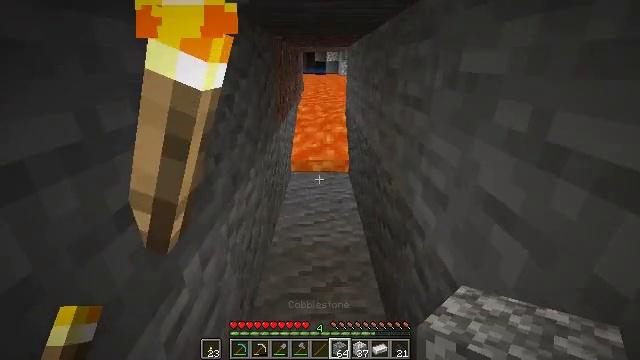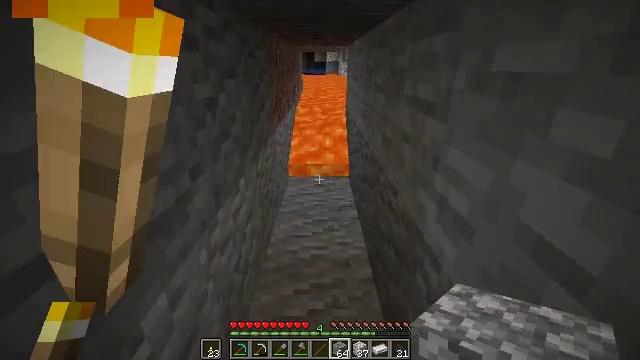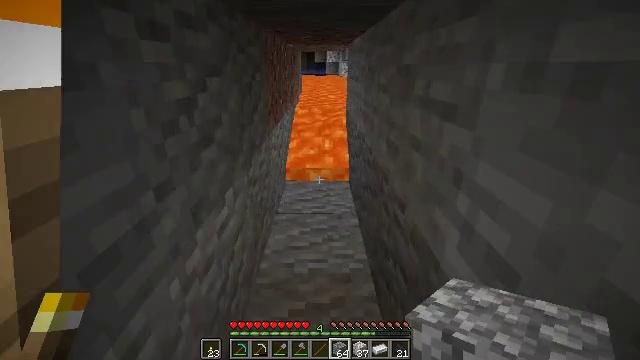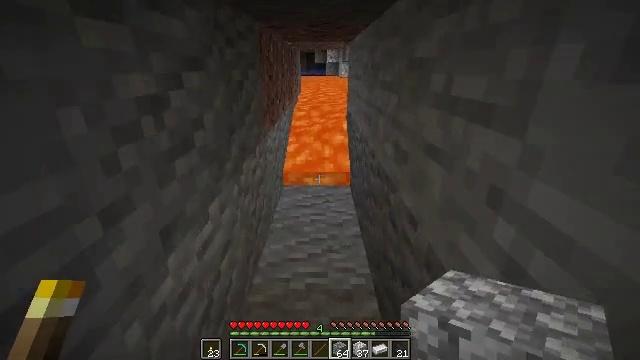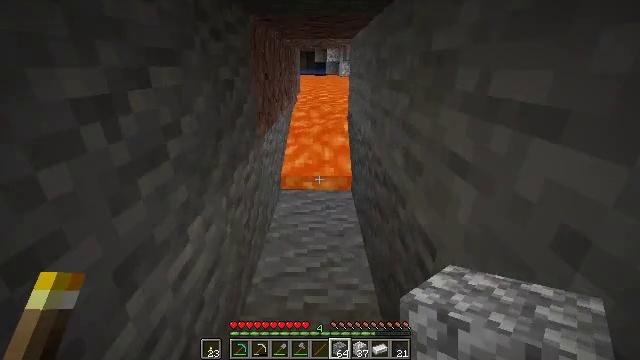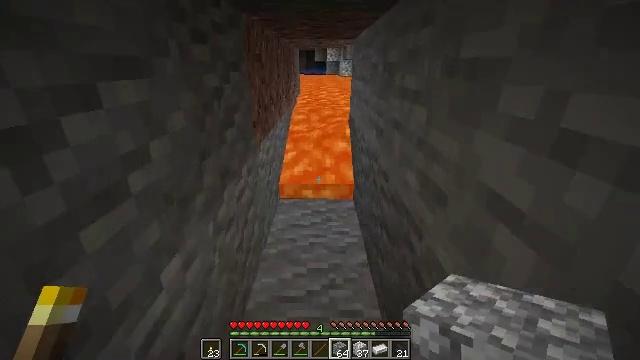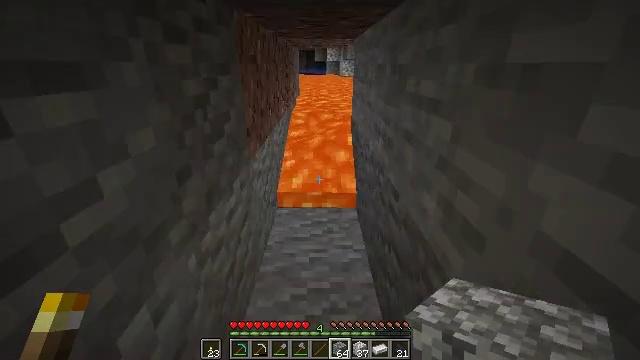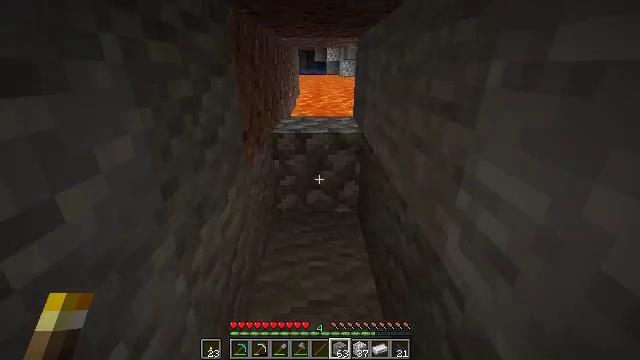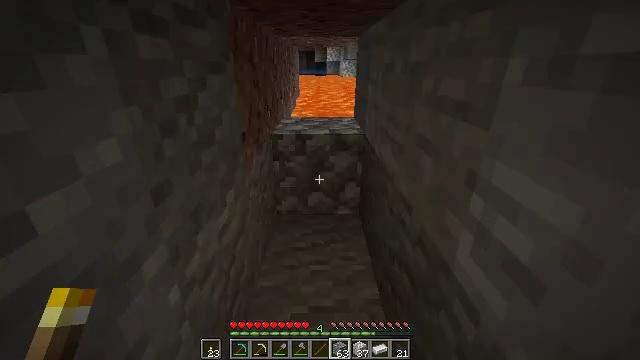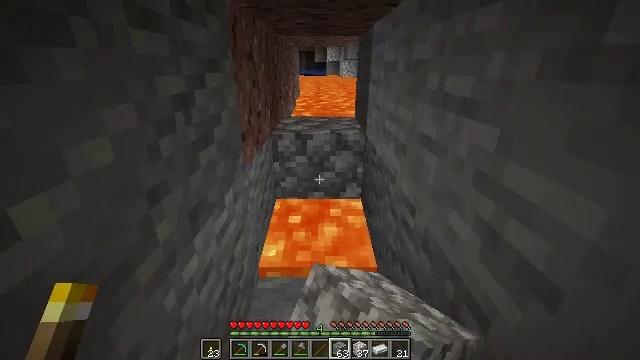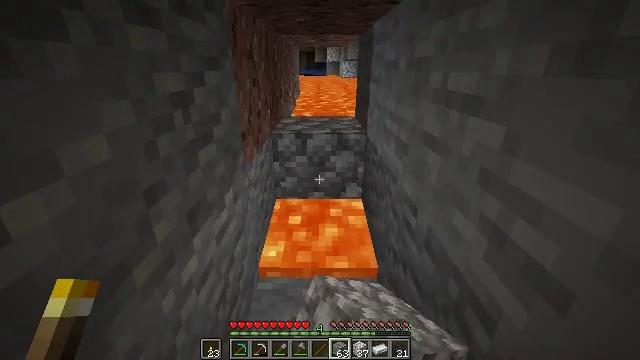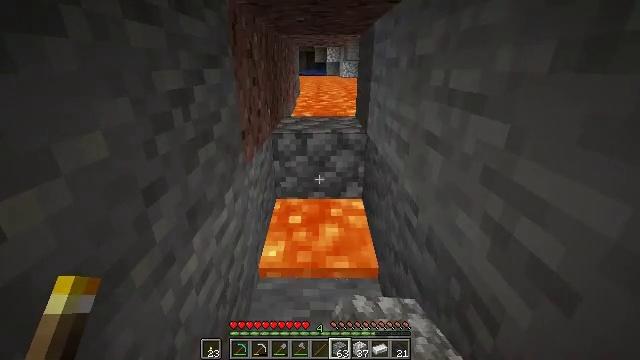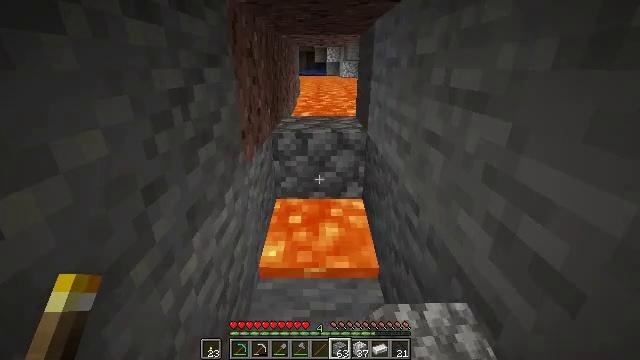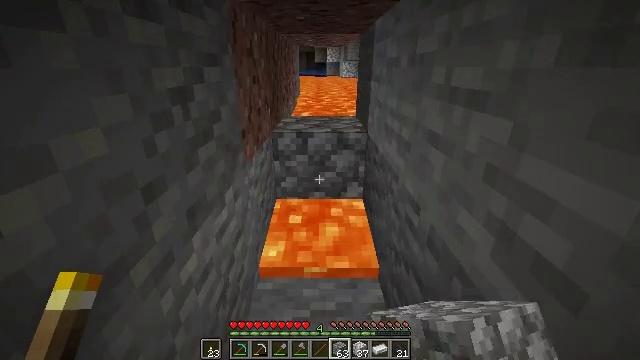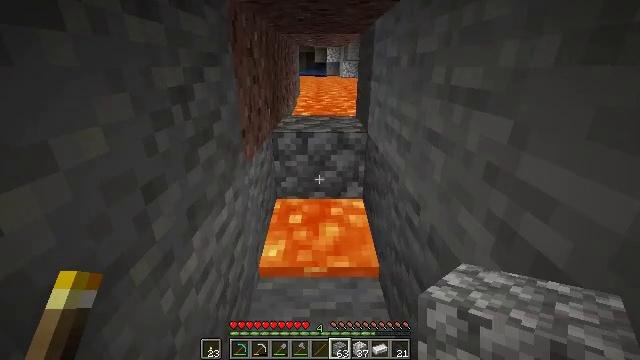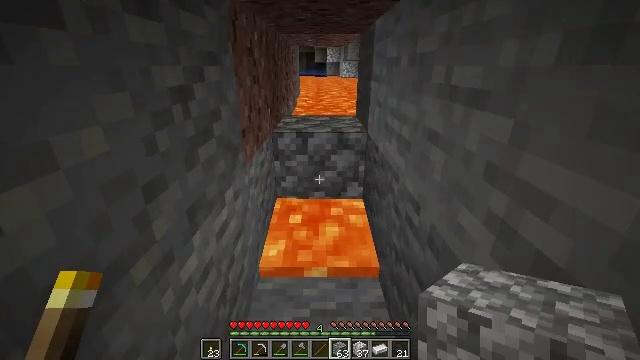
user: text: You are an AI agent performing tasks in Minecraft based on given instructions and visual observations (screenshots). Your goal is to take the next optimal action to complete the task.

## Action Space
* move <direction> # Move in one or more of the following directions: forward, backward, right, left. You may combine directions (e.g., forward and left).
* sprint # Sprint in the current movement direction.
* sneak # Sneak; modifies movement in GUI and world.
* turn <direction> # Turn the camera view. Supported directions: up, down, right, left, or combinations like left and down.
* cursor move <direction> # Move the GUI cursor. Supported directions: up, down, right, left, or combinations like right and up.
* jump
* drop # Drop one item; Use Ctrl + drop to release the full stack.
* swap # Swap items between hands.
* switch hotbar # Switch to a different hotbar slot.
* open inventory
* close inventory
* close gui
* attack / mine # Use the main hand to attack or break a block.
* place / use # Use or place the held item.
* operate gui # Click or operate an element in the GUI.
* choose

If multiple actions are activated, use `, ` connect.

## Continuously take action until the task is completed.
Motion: motion action
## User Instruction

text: Break the stone block.
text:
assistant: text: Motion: move forward
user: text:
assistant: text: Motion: move forward
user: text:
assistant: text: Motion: move forward
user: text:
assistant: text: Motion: move forward
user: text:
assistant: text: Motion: move forward
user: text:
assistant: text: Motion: no_op
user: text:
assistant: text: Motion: use / place
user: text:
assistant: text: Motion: use / place
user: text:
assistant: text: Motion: use / place
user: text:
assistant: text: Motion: use / place
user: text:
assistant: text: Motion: no_op
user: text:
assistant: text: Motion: no_op
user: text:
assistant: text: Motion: no_op
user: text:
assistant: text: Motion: no_op
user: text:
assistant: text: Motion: no_op
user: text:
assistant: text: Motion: no_op
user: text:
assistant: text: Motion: no_op
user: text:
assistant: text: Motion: no_op
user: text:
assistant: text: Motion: no_op
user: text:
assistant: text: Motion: no_op
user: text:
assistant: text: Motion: no_op
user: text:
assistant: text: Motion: no_op
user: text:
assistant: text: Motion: no_op
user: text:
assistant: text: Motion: no_op
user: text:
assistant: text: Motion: turn down
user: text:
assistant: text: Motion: turn down
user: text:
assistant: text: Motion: move back
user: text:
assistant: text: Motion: move back
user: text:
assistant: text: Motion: move back
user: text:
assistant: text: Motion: move back